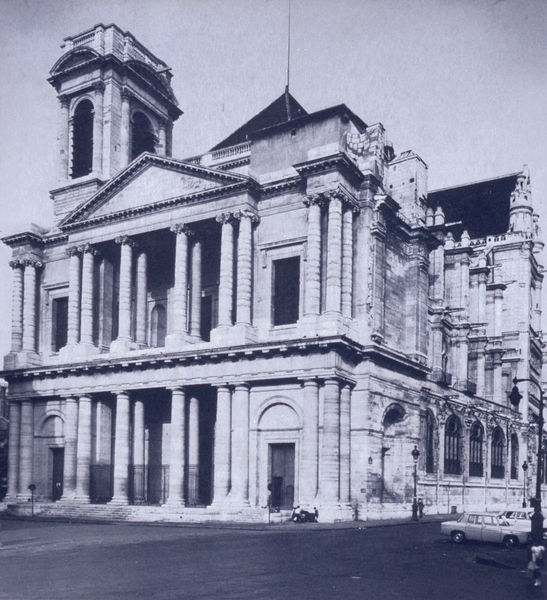
Titel: Saint-Eustache (Westfassade)
Standort: Paris
Institution: Saint-Eustache
Schlagwörter: himmel, kämpfer, weiß, dreieck, grün, menschen, stadt, fenster, frankreich, glas, grau, laterne, marmor, paris, schmuck, schwarz, strasse, säule, säulen, tür, dach, gebäude, haus, park, zaun, architektur, barock, stein, steine, gitter, kirche, klassizismus, renaissance, turm, spanien, ecke, bogen, fassade, italien, türen, dächer, giebel, massiv, platz, auto, rundbogen, wagen, treppe, gris, verzierung, stufen, tor, foto, fotografie, bögen, eingang, erker, nische, arkade, stütze, glockenturm, kloster, türme, palast, stockwerk, dom, dache, blanc, noir, architrav, arkaden, kapitelle, rom, kapitell, fries, dreiecksgiebel, villa, sims, gesims, ionisch, portikus, griechisch, kapelle, historismus, tempel, oldtimer, reifen, autos, abbildung, klassisch, clocher, ville, post, pierre, antenne, colonne, tympanon, fenêtre, romanisch, spitzgiebel, zweistöckig, obergeschoss, theatermotiv, portikusmotiv, architecture, colonnes, entrée, fronton, porte, tempelarchitektur, parken, blitzableiter, eglise, photographie, bogenfeld, weisse, tuiles, baroque, photo, rome, säullen, marbre, rue, bollwerk, pise, caravage, tympan, voiture, saint louis des francais, spilaster, bâtiment, colone, collones, châpiteau, seuil, piere, paratonnerre, haus blau säulen, colones, asphalt